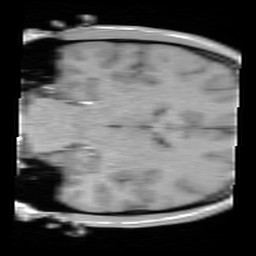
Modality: FLASH
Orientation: coronal
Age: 19
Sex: male
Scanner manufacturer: siemens
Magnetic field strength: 3 T
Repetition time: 0.245 s
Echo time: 0.0026 s